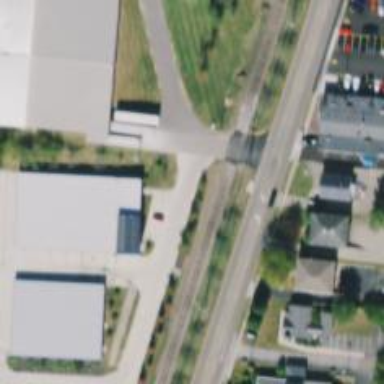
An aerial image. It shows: Level crossing along the railway.